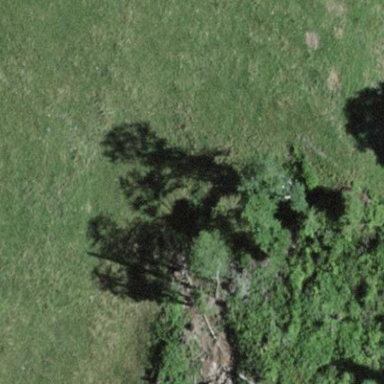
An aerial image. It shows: Forest area.